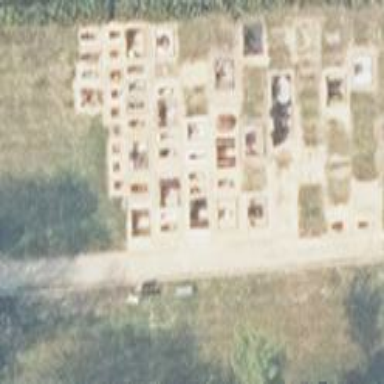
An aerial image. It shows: Cemetery.